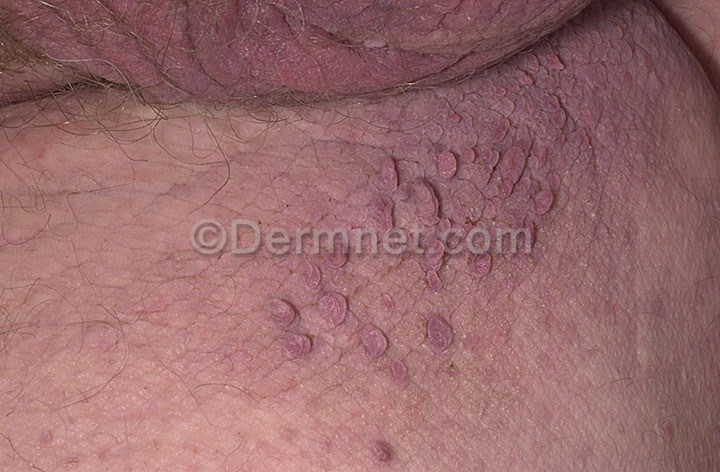
Disease: Seborrheic Keratoses and other Benign Tumors